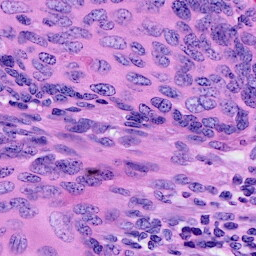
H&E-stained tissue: Cervix